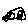
Label: car